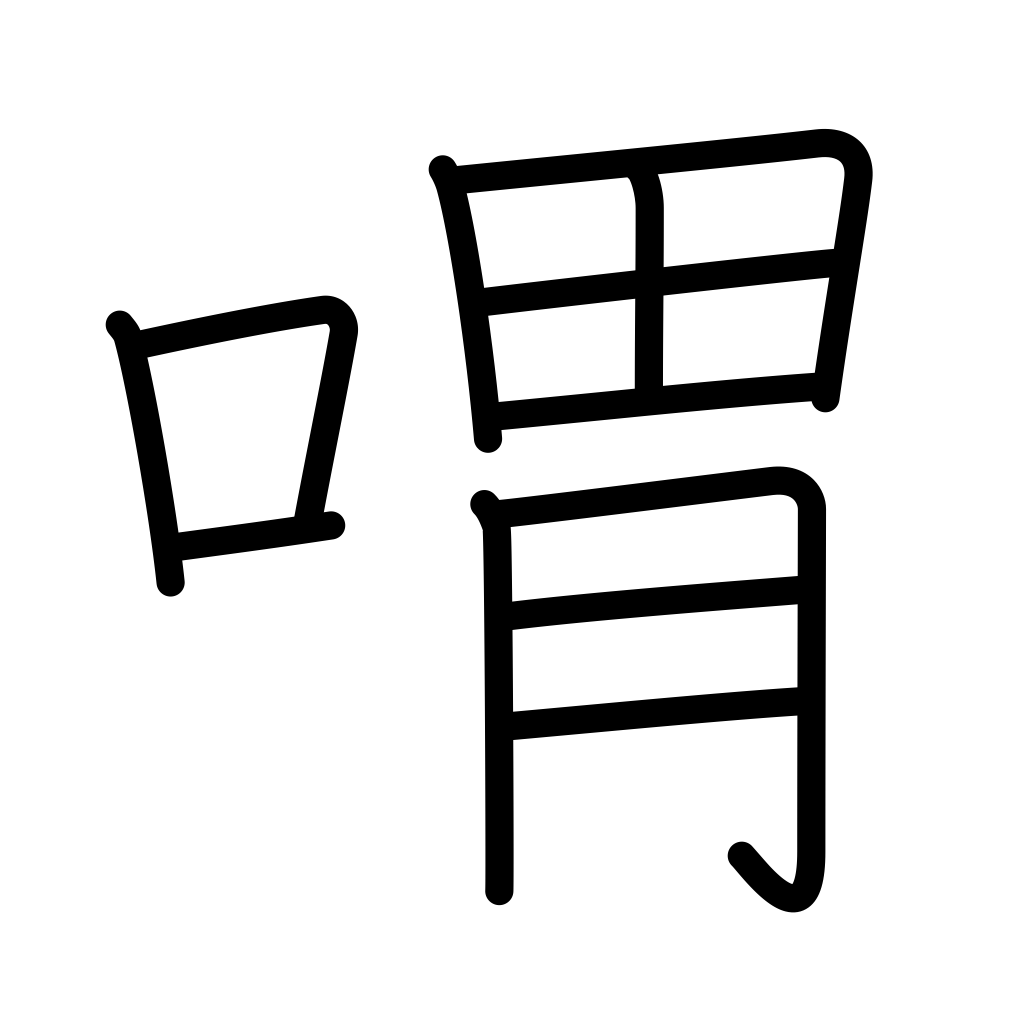
Meaning: moan